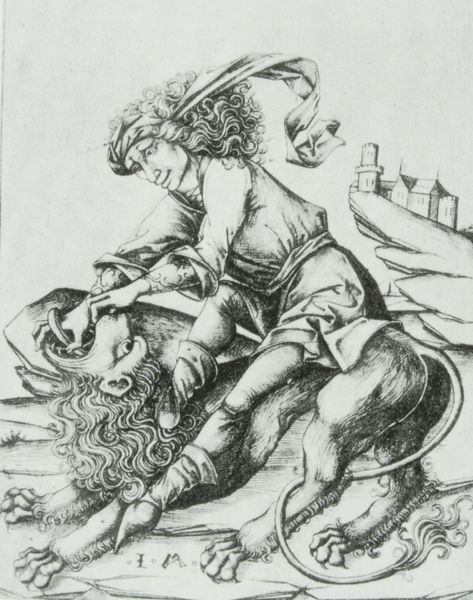
Titel: Samson tötet den Löwen
Künstler: Israhel van Meckenem
Institution: (Seriendruck)
Schlagwörter: berg, dunkel, feder, felsen, flügel, hand, held, himmel, kampf, mann, weiß, landschaft, sitzen, stadt, finger, frau, frisur, grau, haar, hell, hintergrund, hut, mund, nase, rücken, schwarz, skizze, szene, vordergrund, zeichnung, blick, gürtel, tier, tuch, mütze, arm, augen, band, falten, gesicht, mensch, stein, hände, signatur, erde, häuser, kirche, gewand, haare, mantel, lippen, locken, ohren, renaissance, anhöhe, turm, beine, fell, mähne, reiten, schwanz, lächeln, füße, wellen, papier, liegen, schuhe, fahne, hosen, fels, dorf, grafik, vorsprung, könig, karikatur, pfoten, klippe, antike, burg, motiv, abgrund, druck, schwarz-weiß, druckgrafik, monogramm, radierung, stich, greifen, illustration, karrikatur, stiefel, krallen, ritter, darstellung, kämpfen, sieg, grinsen, pfote, zähne, schnauze, kampfszene, maul, zunge, mittelalter, löwe, david, kupferstich, herkules, fantasie, tatzen, drachen, bezwungen, klauen, monster, klaue, wildtier, hieronymus, pranke, besiegt, rittlings, aufgerissen, reißen, besiegen, lion, zähmung, zähmen, bändiger, löwenbändiger, bezwingen, bändigung, gewonnen, herausreissen, löwenmaul, schwanz bewegt, zahm, zähen, überwältigen, samson, bändigen, sihnatur, weßi, bezähmer, flögel